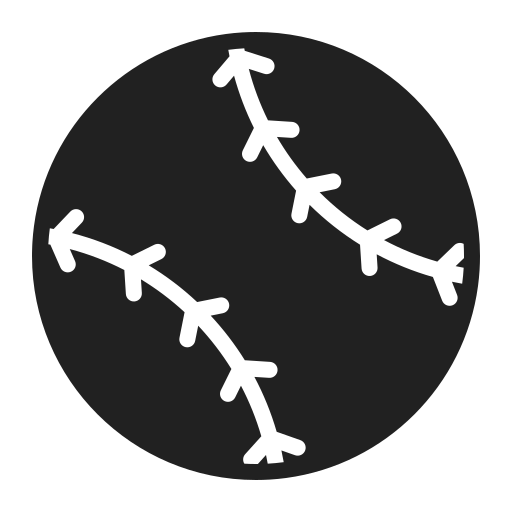
softball high contrast